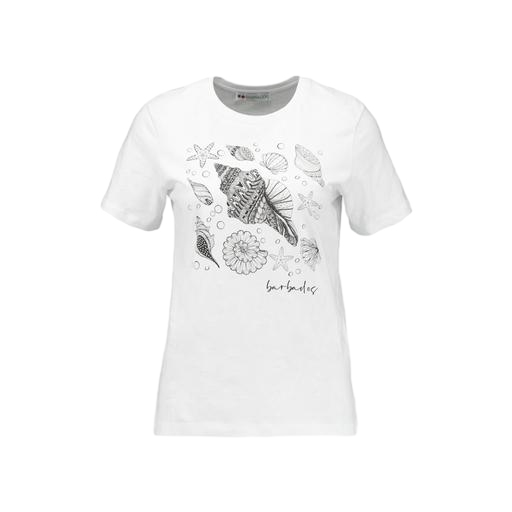
t-shirt twist graphic, graphic t-shirt, short sleeved and picture graphic, white background